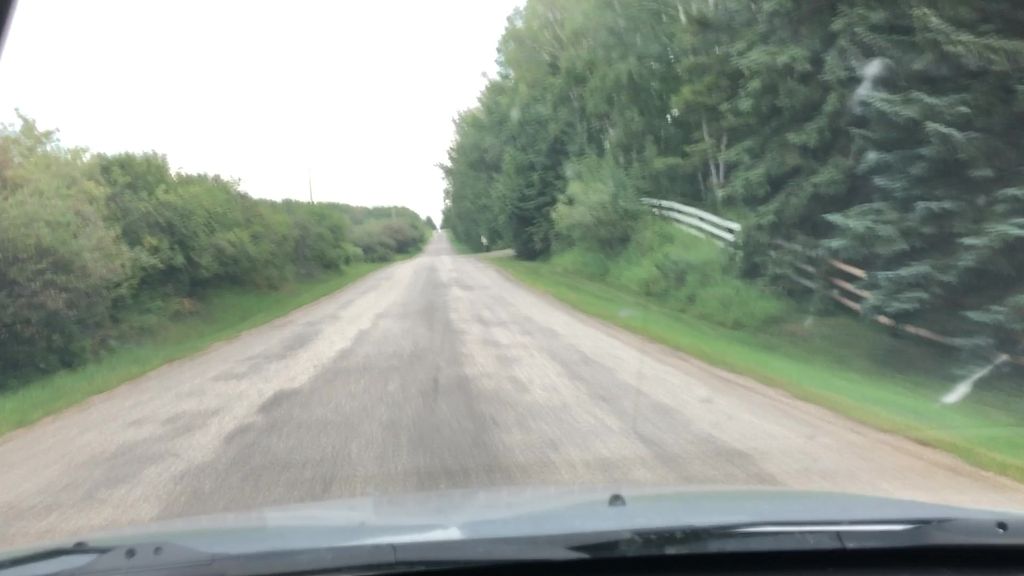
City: edmonton